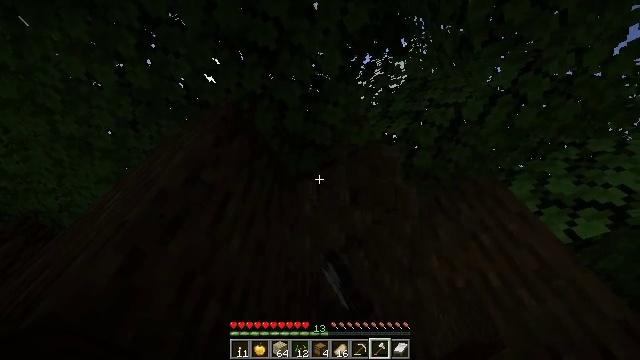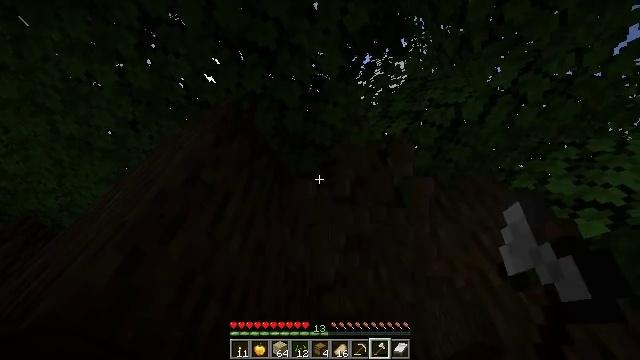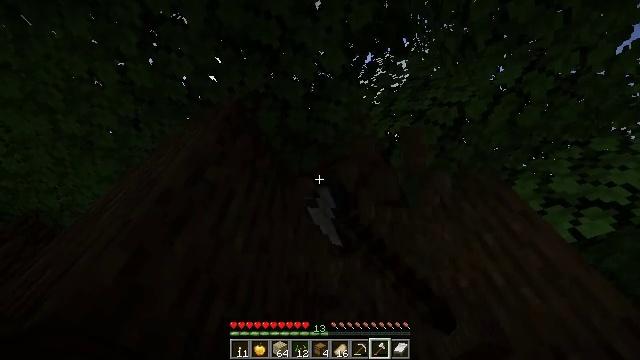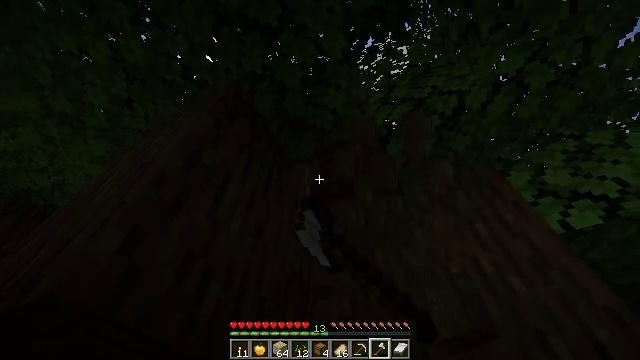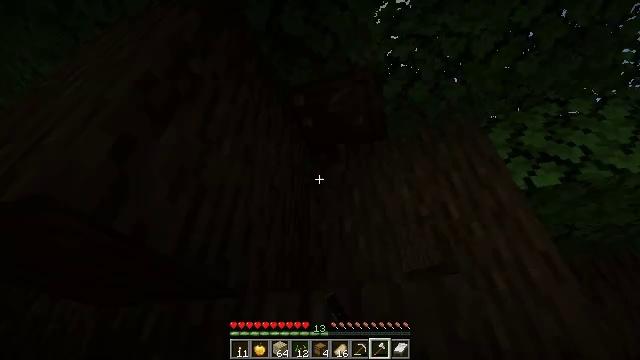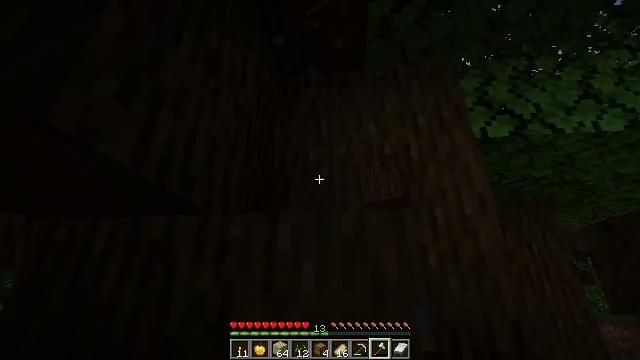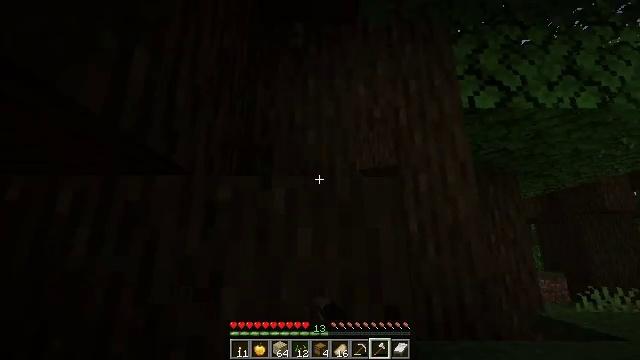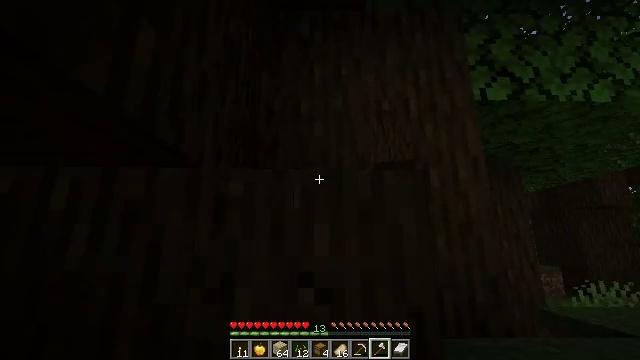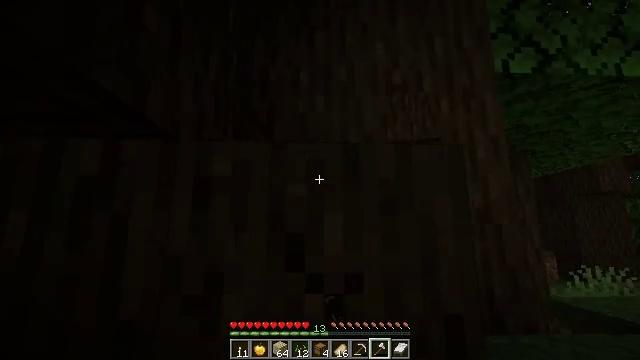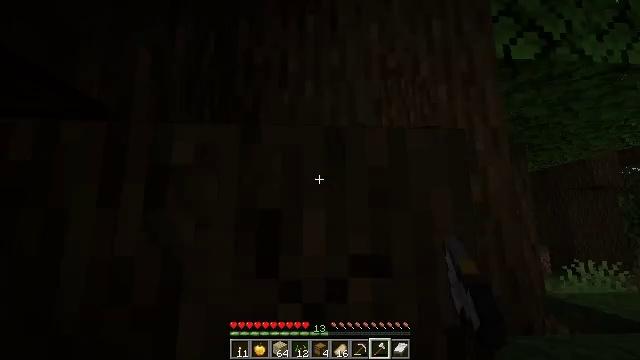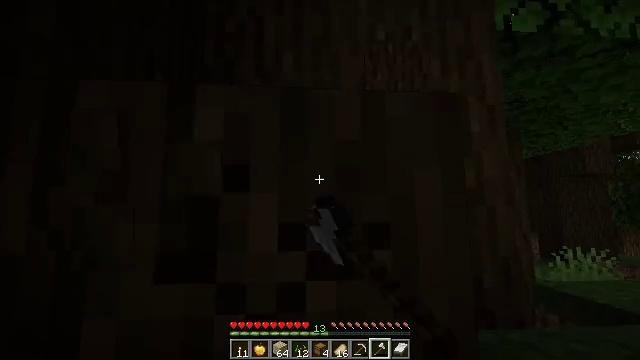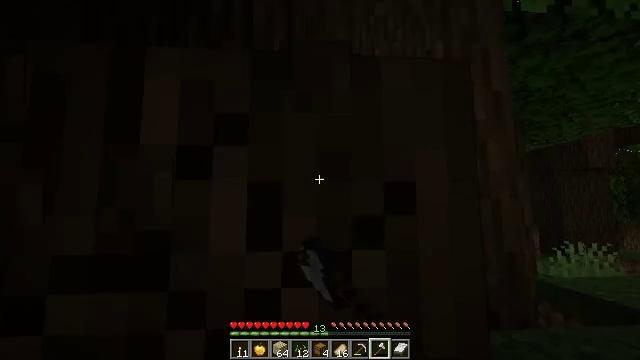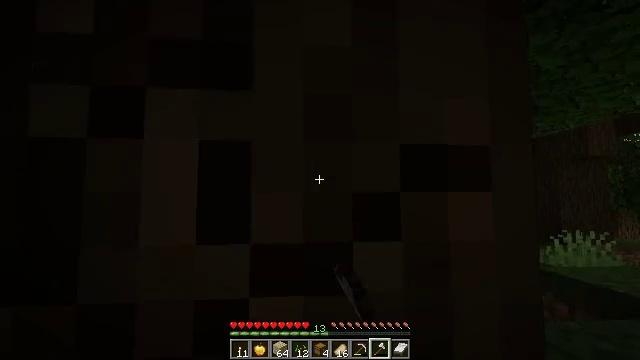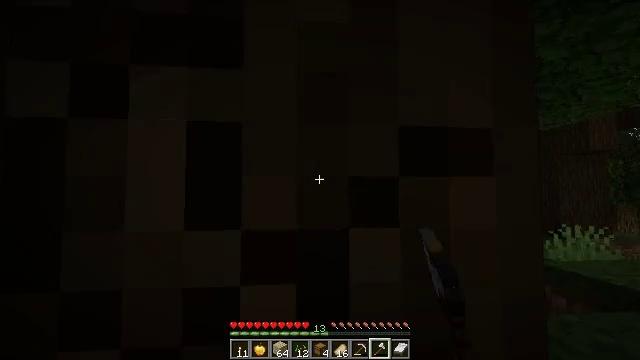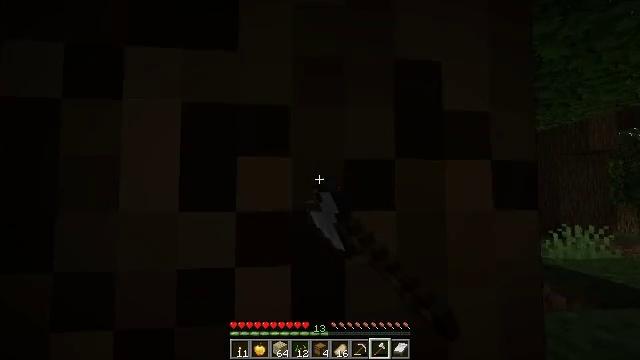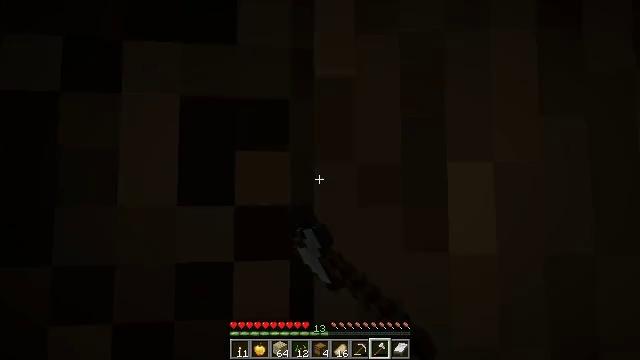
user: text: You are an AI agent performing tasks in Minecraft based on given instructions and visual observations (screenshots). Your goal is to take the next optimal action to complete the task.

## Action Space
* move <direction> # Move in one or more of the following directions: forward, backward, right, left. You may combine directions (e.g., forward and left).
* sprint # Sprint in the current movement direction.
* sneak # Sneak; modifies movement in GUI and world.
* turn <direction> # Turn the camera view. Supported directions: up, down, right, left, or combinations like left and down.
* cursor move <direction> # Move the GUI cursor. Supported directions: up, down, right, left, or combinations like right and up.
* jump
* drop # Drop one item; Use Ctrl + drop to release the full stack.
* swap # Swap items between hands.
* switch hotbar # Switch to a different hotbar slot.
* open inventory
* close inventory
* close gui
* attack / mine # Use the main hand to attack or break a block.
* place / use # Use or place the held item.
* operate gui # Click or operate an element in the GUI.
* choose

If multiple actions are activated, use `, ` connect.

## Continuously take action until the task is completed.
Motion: motion action
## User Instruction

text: Break the dark oak log in the forest.
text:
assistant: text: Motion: attack / mine
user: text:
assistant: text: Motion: move forward, attack / mine
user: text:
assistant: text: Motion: move forward, turn right and down, attack / mine
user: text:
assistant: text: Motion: move forward and move left, turn right and down, attack / mine
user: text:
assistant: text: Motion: move forward and move left, turn right and down, attack / mine
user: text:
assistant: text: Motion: move forward and move left, turn right and down, attack / mine
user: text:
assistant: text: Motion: move forward, turn down, attack / mine
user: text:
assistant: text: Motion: move forward and move right, turn right and down, attack / mine
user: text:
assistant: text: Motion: move forward and move right, turn down, attack / mine
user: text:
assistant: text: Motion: move forward and move right, turn right and down, attack / mine
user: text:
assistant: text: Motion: move forward and move right, turn down, attack / mine
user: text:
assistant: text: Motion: turn down, attack / mine
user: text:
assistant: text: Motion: turn down, attack / mine
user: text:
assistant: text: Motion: attack / mine
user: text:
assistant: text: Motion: attack / mine
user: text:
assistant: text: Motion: turn left, attack / mine
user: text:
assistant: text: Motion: turn left, attack / mine
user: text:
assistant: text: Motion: turn left, attack / mine
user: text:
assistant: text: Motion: attack / mine
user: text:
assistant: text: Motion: turn left and up, attack / mine
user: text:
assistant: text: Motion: turn left and up, attack / mine
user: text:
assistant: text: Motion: turn left and up, attack / mine
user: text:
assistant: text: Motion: turn up, attack / mine
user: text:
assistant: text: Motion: turn up, attack / mine
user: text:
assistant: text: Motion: attack / mine
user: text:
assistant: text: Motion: attack / mine
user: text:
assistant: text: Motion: attack / mine
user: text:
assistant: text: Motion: attack / mine
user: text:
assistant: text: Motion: attack / mine
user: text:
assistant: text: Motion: attack / mine